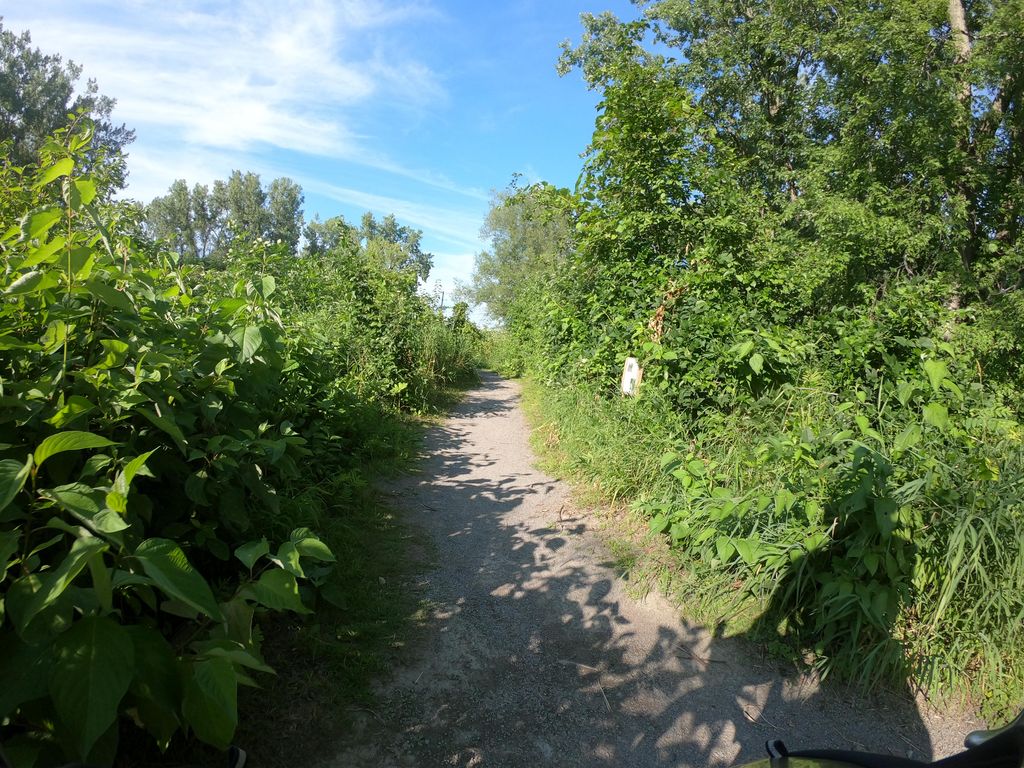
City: ottawa-gatineau